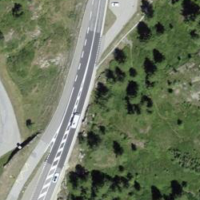
EUNIS habitat code: 31
Species observed at this site:
Rhododendron ferrugineum
Phoenicurus ochruros
Fringilla coelebs
Corvus corax
Troglodytes troglodytes